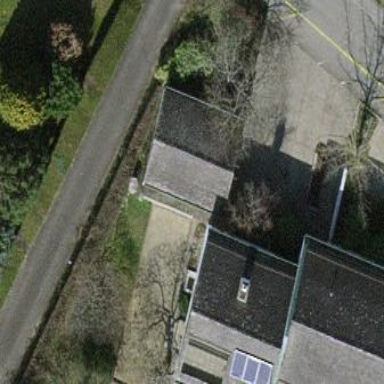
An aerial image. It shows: Garage building.